Question:
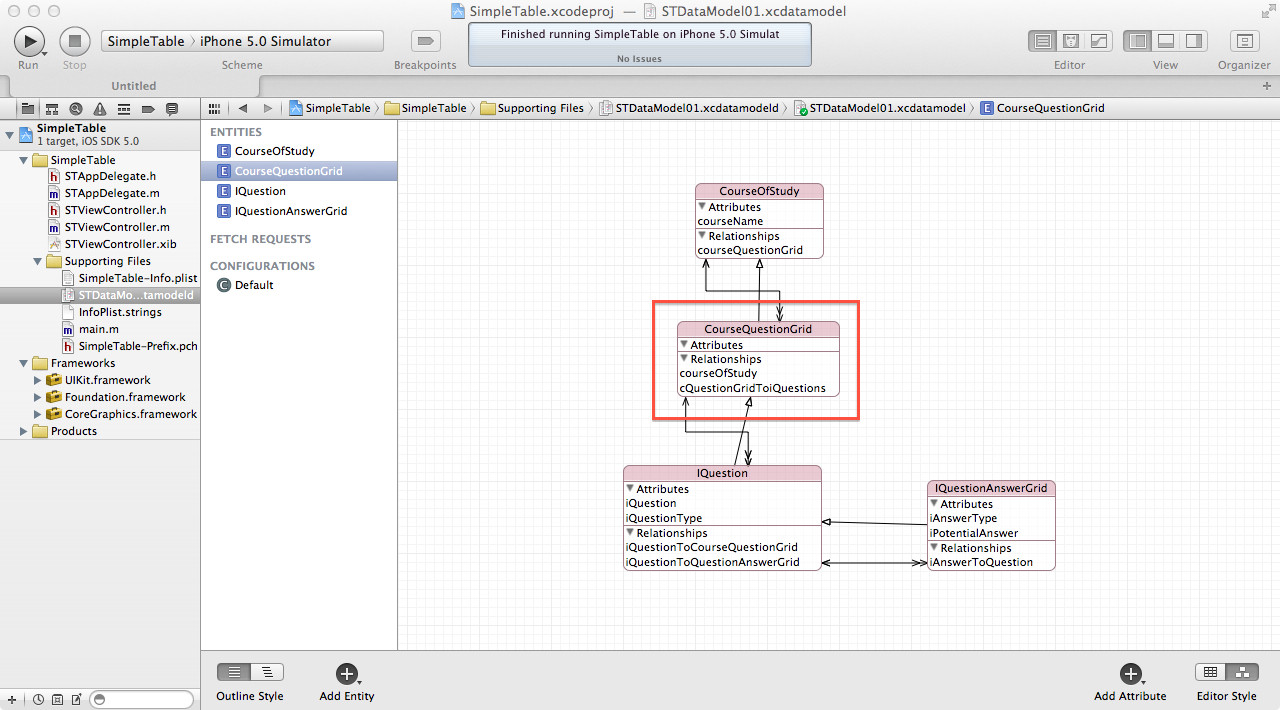
Answer: There's really no reason why the answer is no.
You can easily select any set of attributes/relations you want.
At least, you could try and see if it crashed)But, really,it wouldn't)